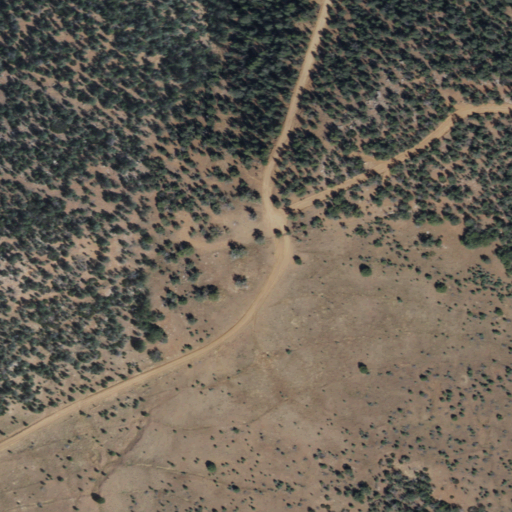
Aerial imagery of mountain in Arizona named Middleton Mesa containing shrub, evergreen forest, and grassland